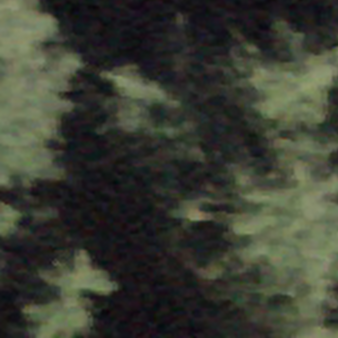
Label: other